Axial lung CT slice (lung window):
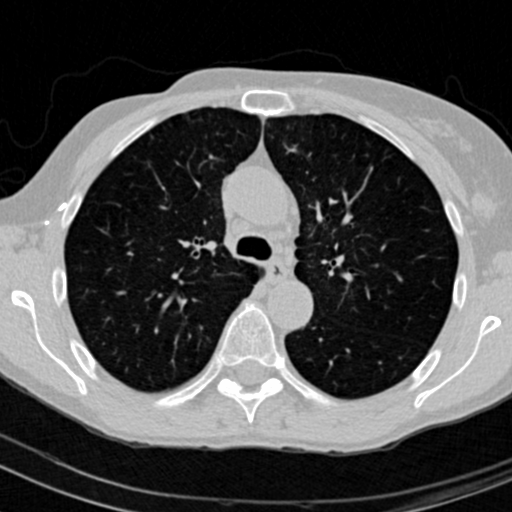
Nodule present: no